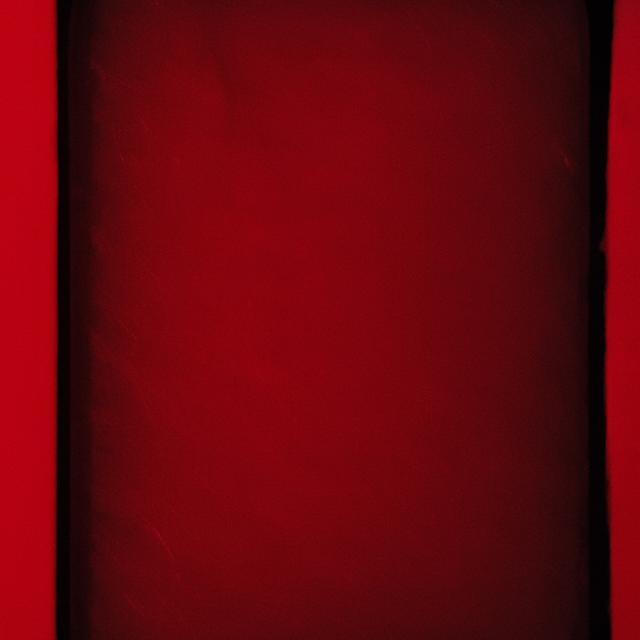
Healthy canine skin — no visible lesions, inflammation, or abnormalities. The skin and coat appear normal.